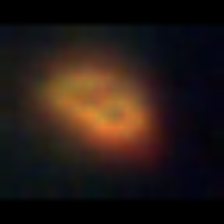
Taxon: Unknown_phyto
Group: Unknown